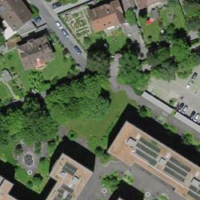
EUNIS habitat code: 53
Species observed at this site:
Symphoricarpos albus